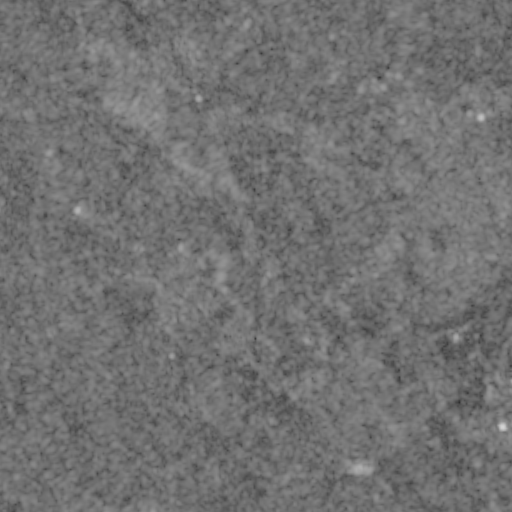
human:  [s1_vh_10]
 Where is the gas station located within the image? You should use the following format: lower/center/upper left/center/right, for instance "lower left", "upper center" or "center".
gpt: The gas station is located in the center right of the image.
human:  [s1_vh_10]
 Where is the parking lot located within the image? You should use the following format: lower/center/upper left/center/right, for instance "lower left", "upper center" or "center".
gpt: The parking lot is located in the upper right of the image.
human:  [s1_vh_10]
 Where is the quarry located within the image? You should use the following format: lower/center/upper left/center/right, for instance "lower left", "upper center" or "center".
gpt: The quarry is located in the lower right of the image.
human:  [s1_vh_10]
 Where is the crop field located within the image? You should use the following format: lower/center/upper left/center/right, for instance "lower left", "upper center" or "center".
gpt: There is no crop field in the image.

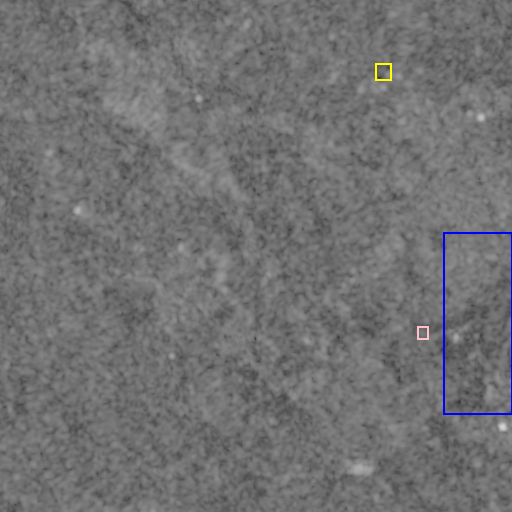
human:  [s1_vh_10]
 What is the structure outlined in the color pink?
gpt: The structure outlined in pink is a gas station.
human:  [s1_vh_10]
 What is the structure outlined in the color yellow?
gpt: The structure outlined in yellow is a parking lot.
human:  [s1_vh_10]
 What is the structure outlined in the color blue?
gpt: The structure outlined in blue is a quarry.
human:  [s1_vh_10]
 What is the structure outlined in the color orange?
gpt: There is no orange outline.